Interaction volume radius: 10 \u00c5
Interaction volume height: 10 \u00c5
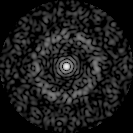
Disorder parameter: 0.8195